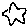
Label: star